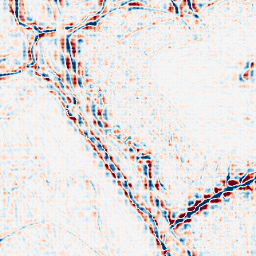
Category: wavelet
Decomposition family: wavelet_biorthogonal
Decomposition parameters: wavelet: bior3.5
level: 3
Upsampling method: sinc_hamming
Upsampling parameters: scale: 8
kernel_size: 8
Upsampling scale: 8